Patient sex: M
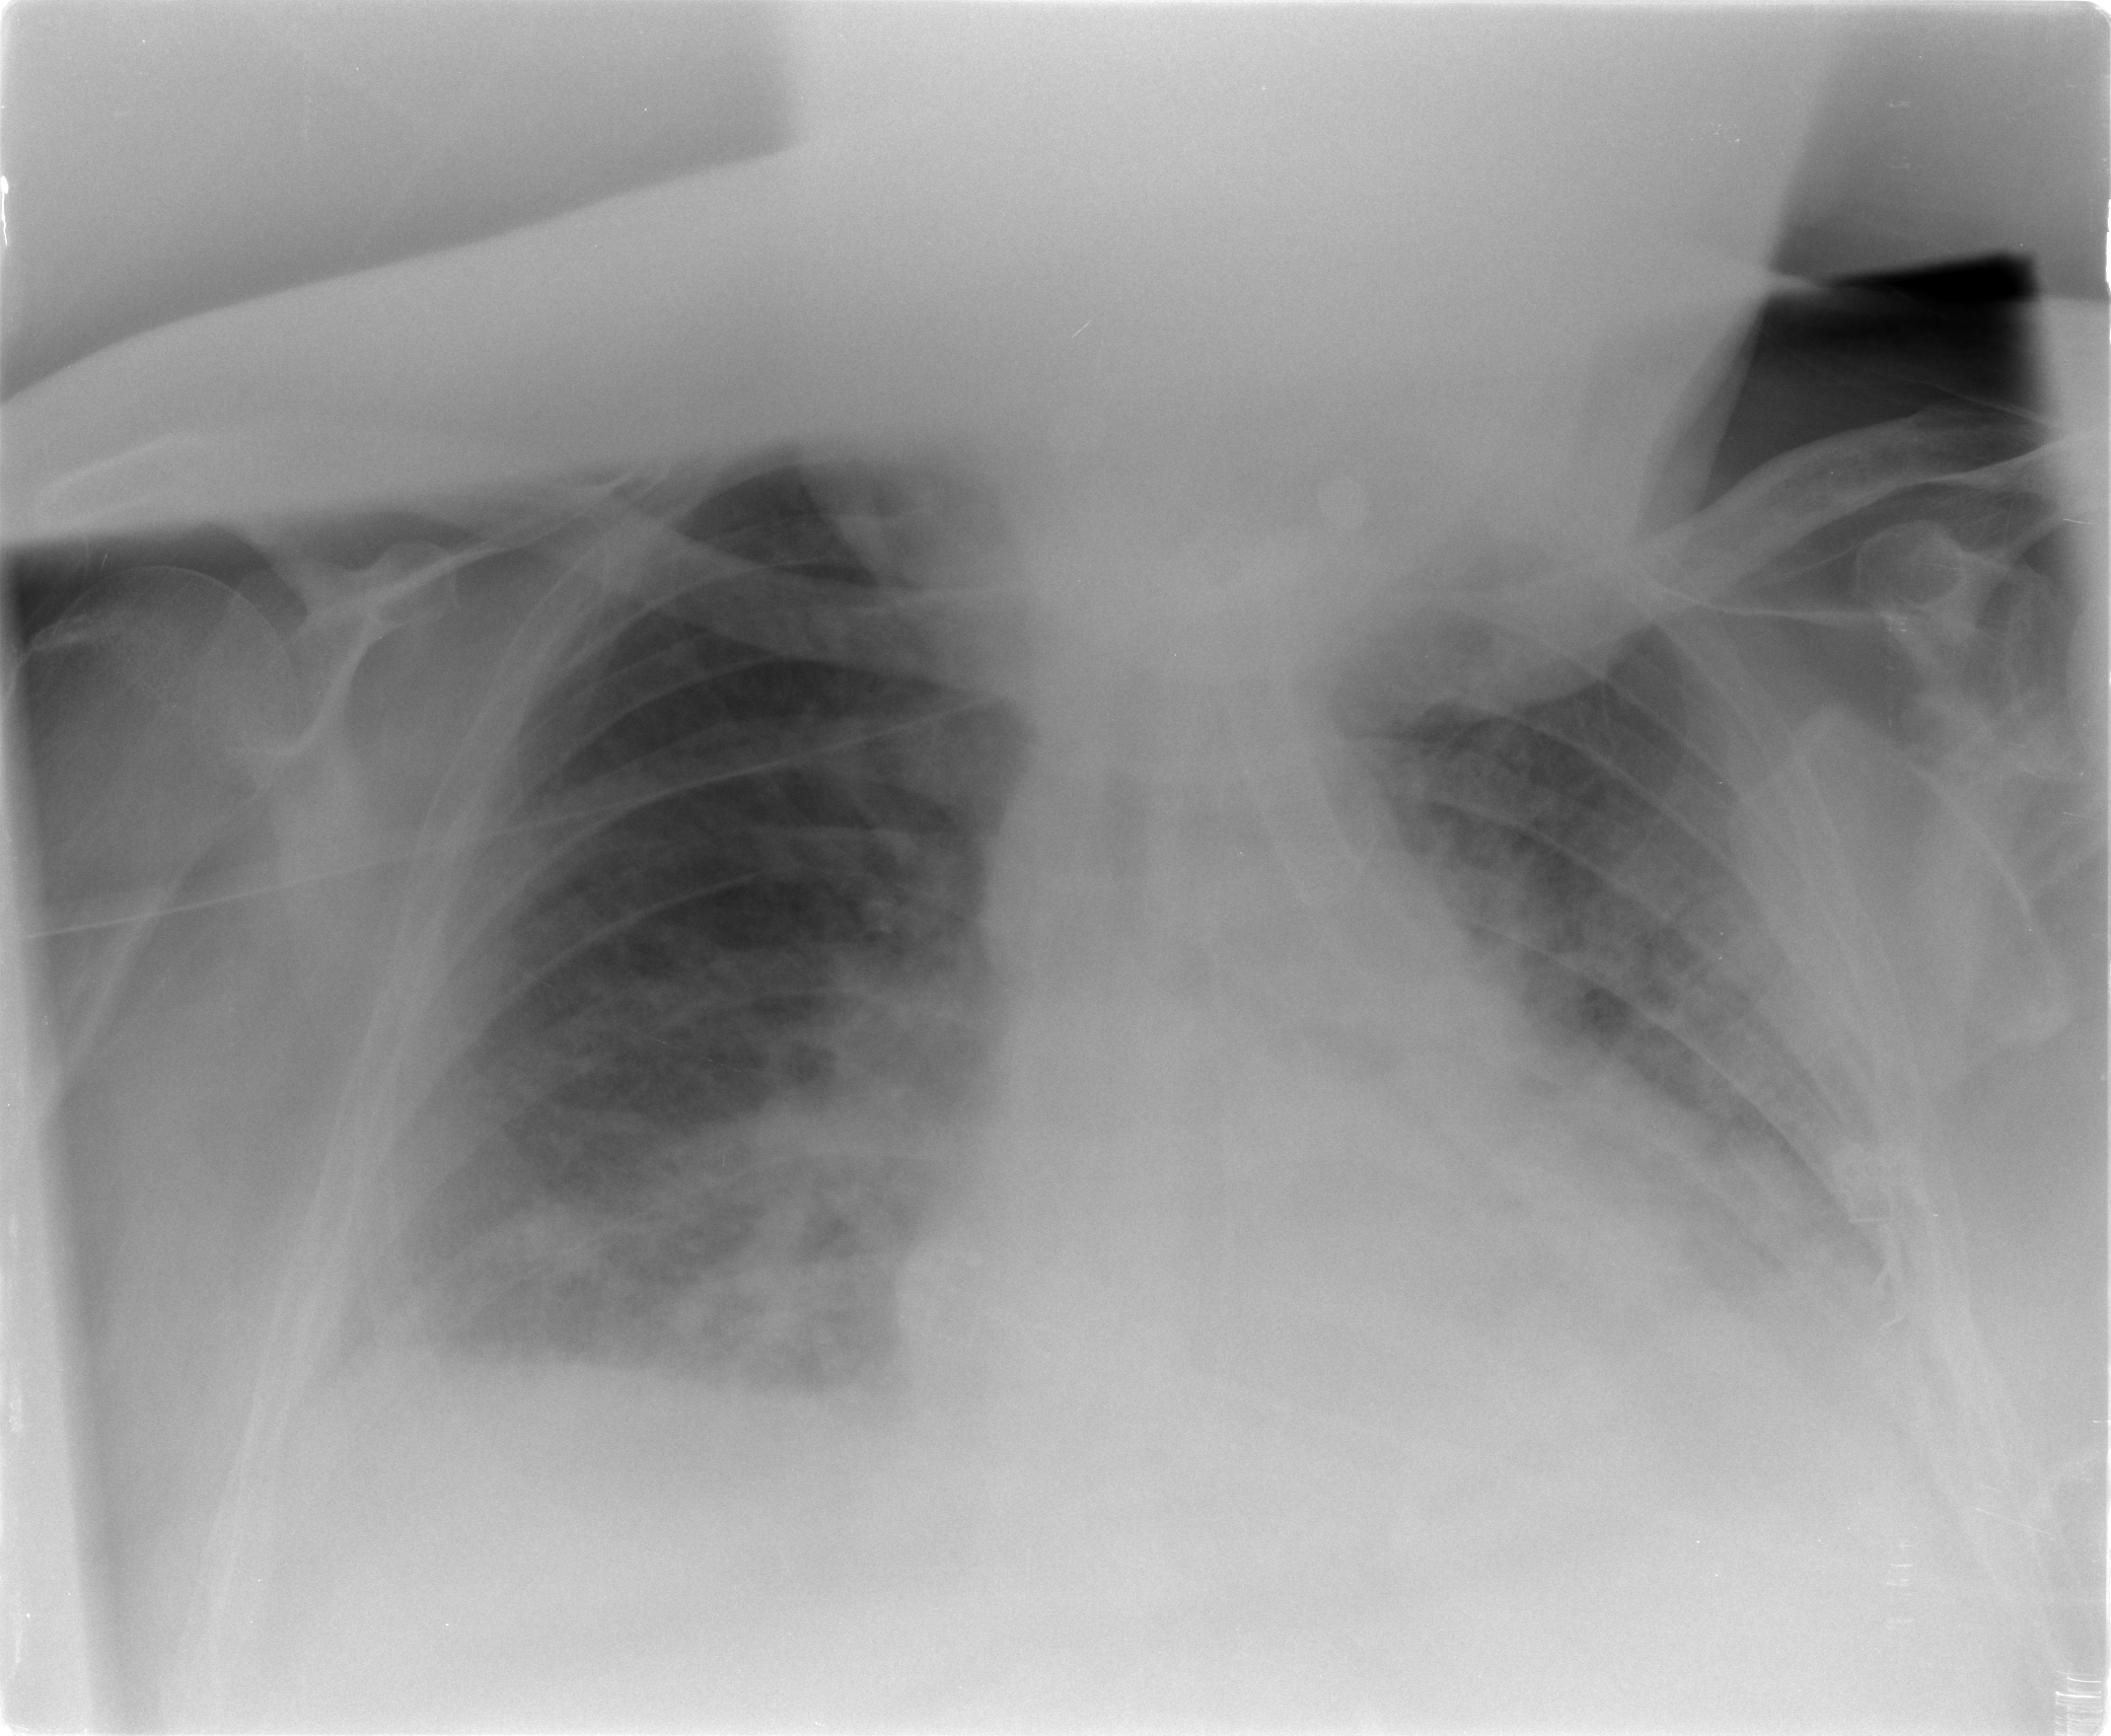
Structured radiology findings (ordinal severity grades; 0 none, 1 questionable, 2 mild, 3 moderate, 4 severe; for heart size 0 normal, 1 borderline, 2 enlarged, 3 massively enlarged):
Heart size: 2
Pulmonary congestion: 3
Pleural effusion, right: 2
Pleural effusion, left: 2
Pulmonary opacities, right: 3
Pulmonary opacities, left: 3
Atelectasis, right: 2
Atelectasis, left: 2